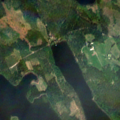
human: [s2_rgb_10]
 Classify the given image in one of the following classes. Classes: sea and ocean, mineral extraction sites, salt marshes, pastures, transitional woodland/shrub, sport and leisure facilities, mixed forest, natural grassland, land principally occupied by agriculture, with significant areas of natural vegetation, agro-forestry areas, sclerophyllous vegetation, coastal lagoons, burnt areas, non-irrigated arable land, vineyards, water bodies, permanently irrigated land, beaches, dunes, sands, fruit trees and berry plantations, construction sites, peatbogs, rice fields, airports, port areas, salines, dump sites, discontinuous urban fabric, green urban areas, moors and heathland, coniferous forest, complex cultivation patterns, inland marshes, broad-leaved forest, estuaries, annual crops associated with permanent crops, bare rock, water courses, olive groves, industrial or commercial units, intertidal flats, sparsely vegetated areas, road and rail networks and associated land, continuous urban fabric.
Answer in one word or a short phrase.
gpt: land principally occupied by agriculture, with significant areas of natural vegetation, coniferous forest, mixed forest, water bodies